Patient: sex M, age 26
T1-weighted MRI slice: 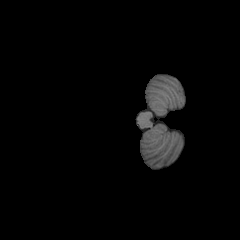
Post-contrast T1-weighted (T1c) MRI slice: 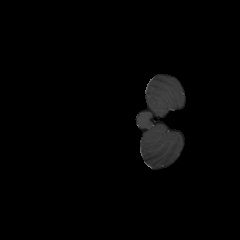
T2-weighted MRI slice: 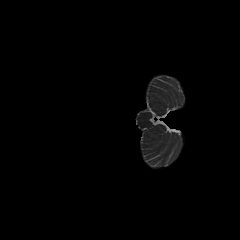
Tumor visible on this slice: no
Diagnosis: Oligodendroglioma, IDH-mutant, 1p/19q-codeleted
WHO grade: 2